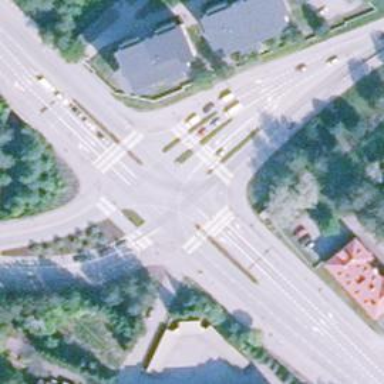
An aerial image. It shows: Zebra crossing on the road.